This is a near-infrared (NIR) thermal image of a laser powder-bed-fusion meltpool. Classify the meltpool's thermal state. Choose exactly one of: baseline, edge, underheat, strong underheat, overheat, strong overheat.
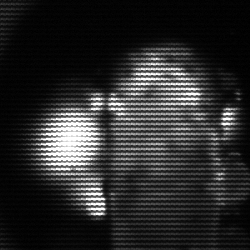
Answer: strong underheat